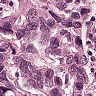
Metastatic tissue present: yes